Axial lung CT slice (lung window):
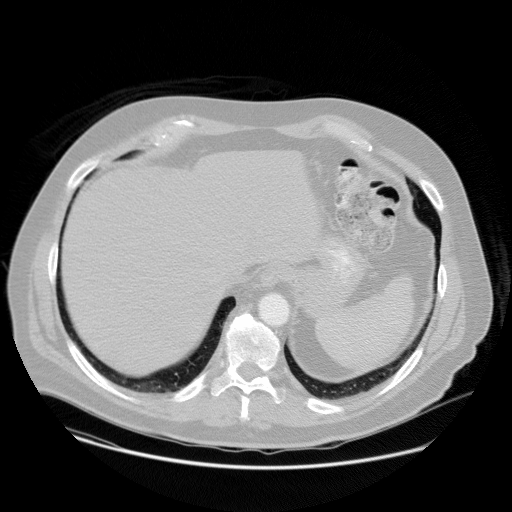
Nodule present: no